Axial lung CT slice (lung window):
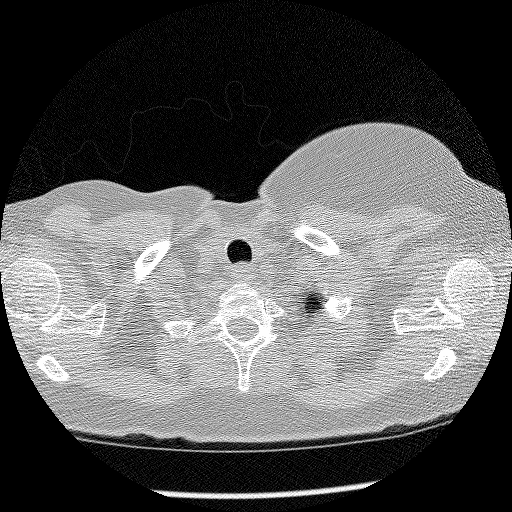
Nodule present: no